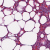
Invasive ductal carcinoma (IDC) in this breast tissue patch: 0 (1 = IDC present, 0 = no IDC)